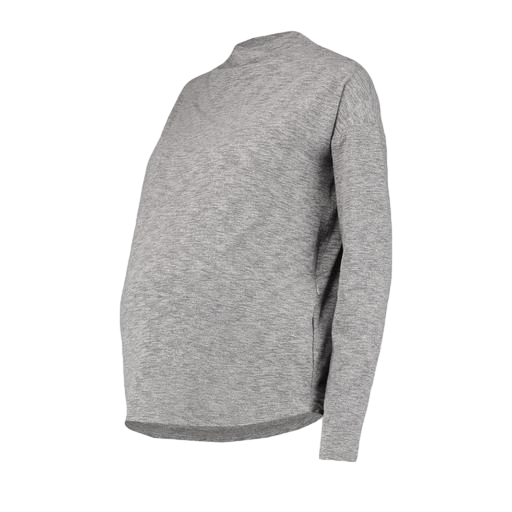
silver high neck jersey top, gray longline crew neck top, high-neck top, white background